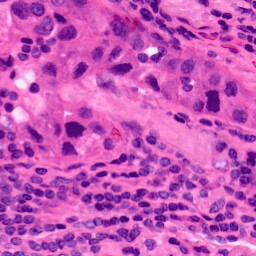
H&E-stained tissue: Lung